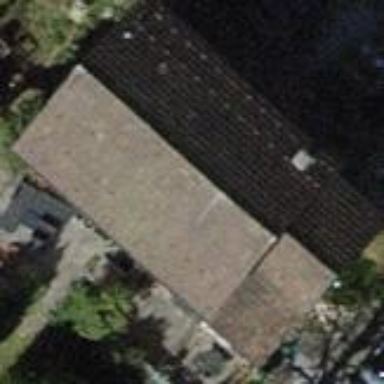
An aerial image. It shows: Building with gabled roof.